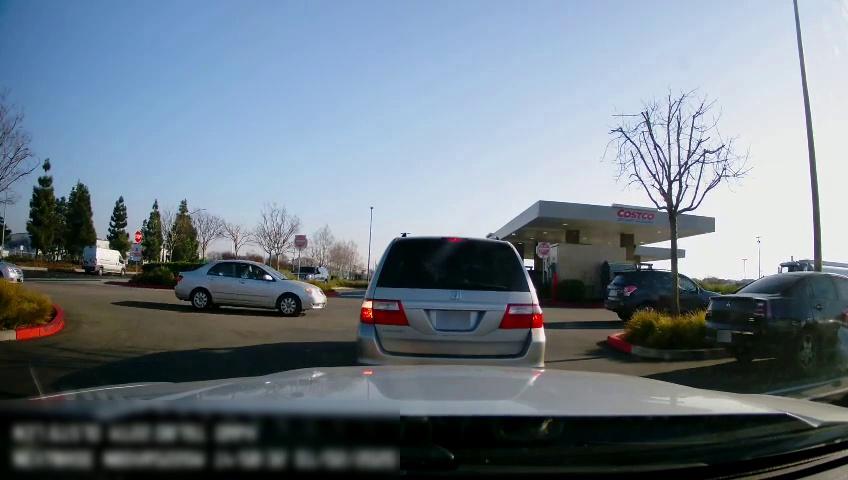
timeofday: Day
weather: Sunny
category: Drivable Space
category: Drivable Space
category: Vehicles | Truck
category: Vehicles | Car
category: Vehicles | Car
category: Vehicles | SUV
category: Vehicles | SUV
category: Vehicles | Car
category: Vehicles | Car
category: Vehicles | Van
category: Vehicles | SUV
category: Traffic | Signs
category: Traffic | Signs